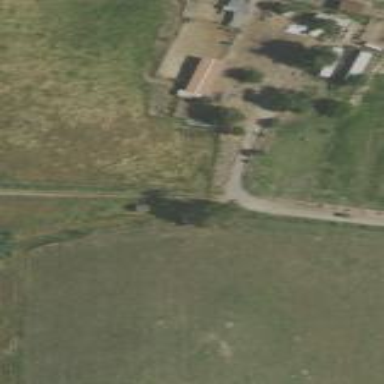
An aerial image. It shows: Farmyard area.